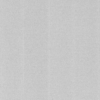
Label: dusty